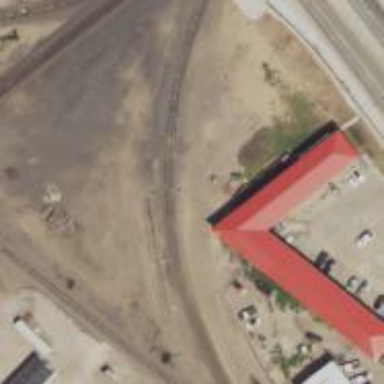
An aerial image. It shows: Railway siding for service.